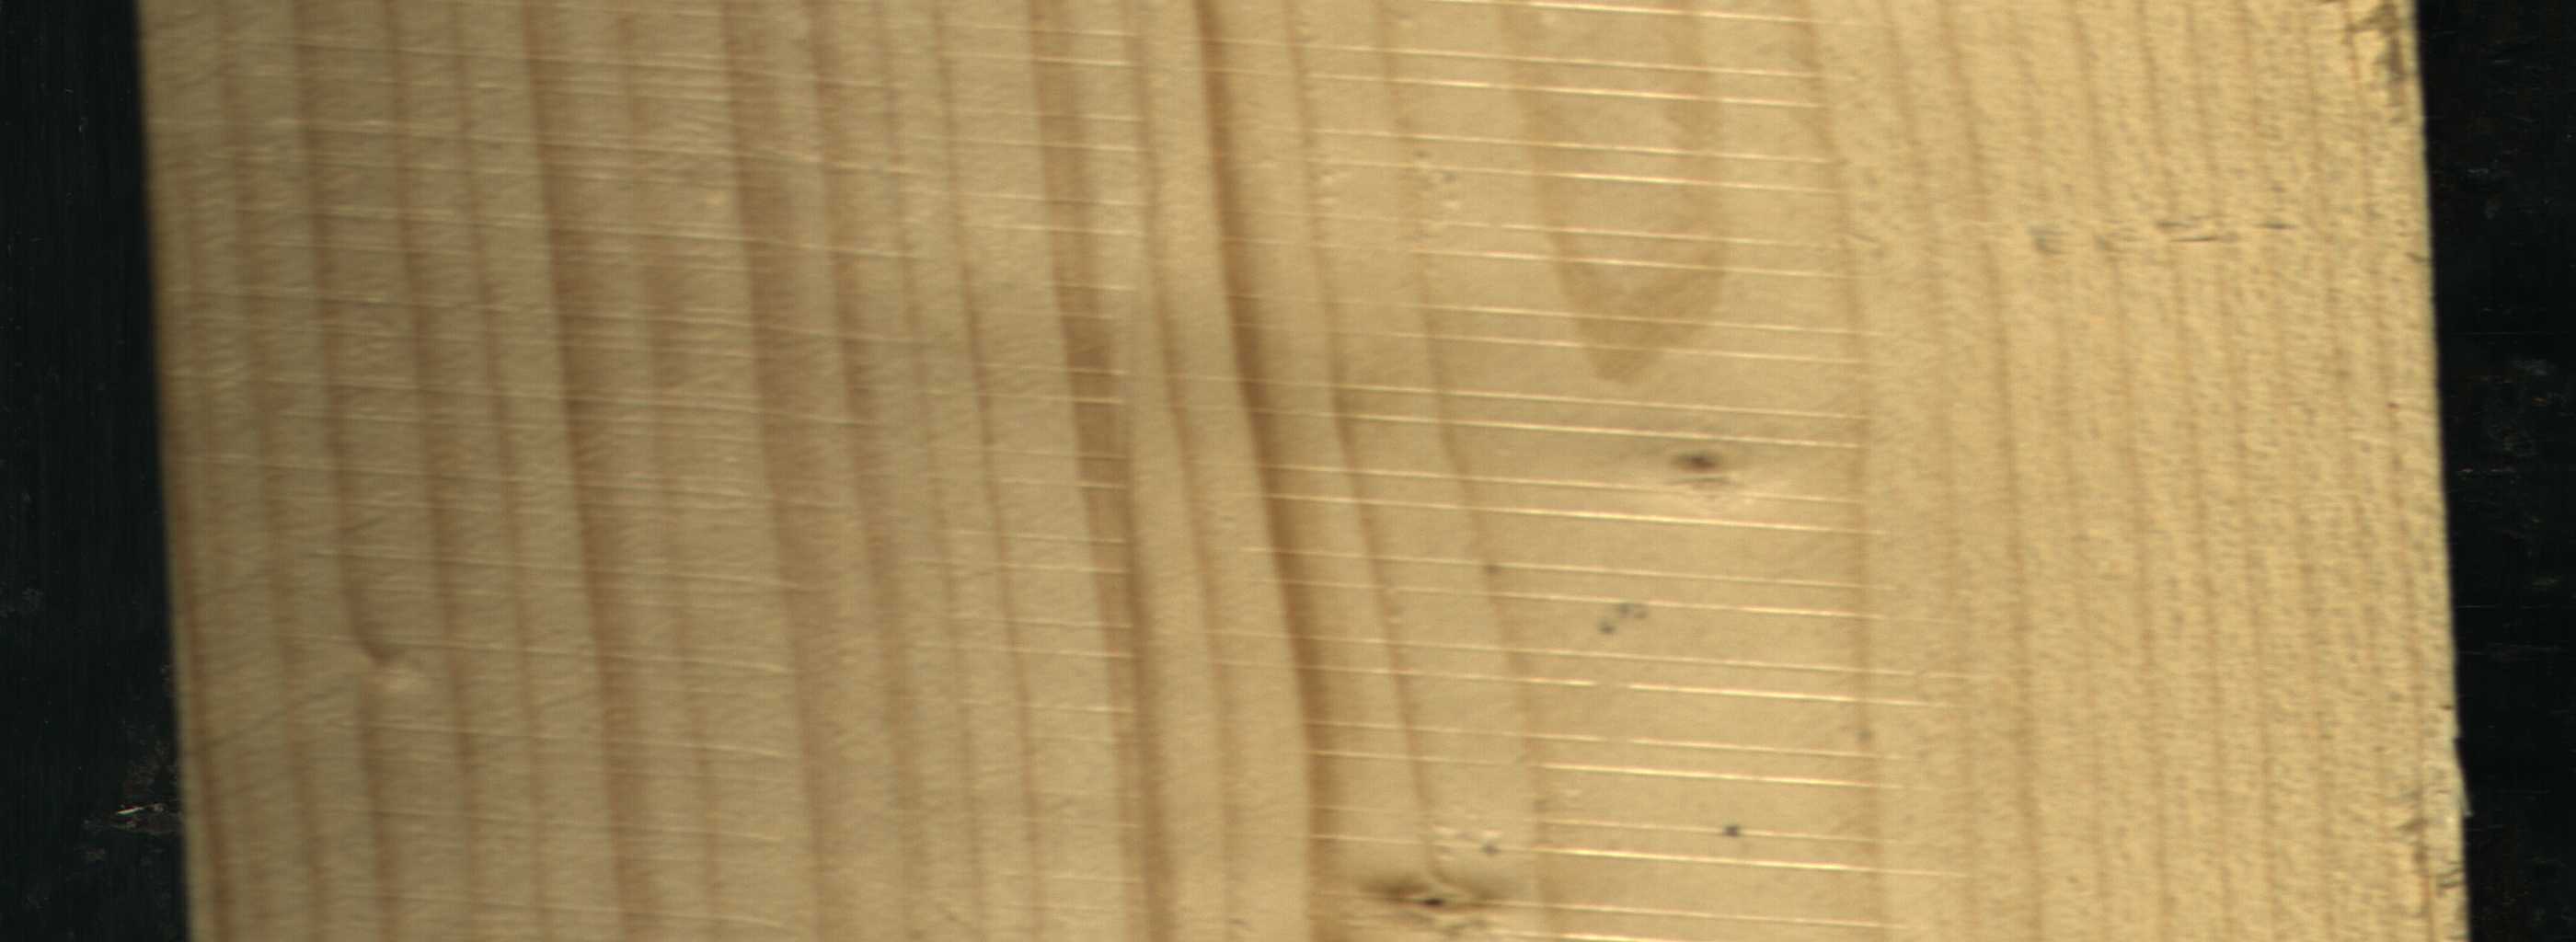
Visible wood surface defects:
Live_Knot
Live_Knot